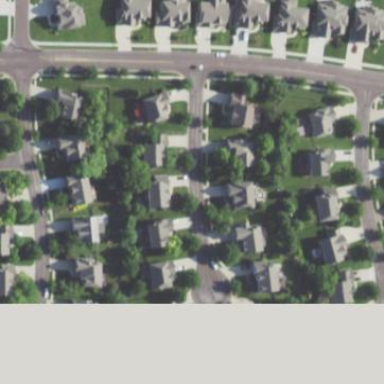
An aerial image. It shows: Single-family residential area.